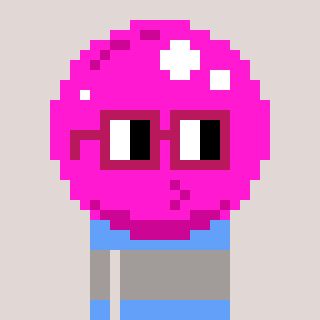
a pixel art character with square dark red glasses, a bubblegum-shaped head and a blue-colored body on a warm background